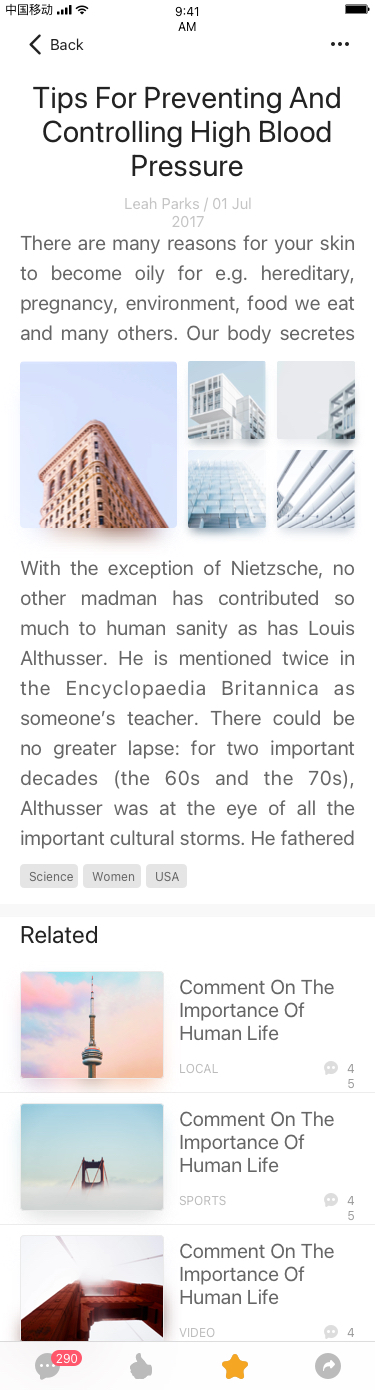
Text in this UI design:
Tips For Preventing And Controlling High Blood Pressure
Leah Parks / 01 Jul 2017
There are many reasons for your skin to become oily for e.g. hereditary, pregnancy, environment, food we eat and many others. Our body secretes oil to keep our body smooth and supple.
With the exception of Nietzsche, no other madman has contributed so much to human sanity as has Louis Althusser. He is mentioned twice in the Encyclopaedia Britannica as someone’s teacher. There could be no greater lapse: for two important decades (the 60s and the 70s), Althusser was at the eye of all the important cultural storms. He fathered quite a few of them.

This newly-found obscurity forces me to summarize his work before suggesting a few (minor) modifications to it.

(1) Society consists of practices: economic, political and ideological.

Althusser defines a practice as:

“Any process of transformation of a determinate product, affected

by a determinate human labour, using determinate means (of production)”

The economic practice (the historically specific mode of production) transforms raw materials to finished products using human labour and other means of production, all organized within defined webs of inter-relations. The political practice does the same with social relations as the raw materials. Finally, ideology is the transformation of the way that a subject relates to his real life conditions of existence.

This is a rejection of the mechanistic worldview (replete with bases and superstructures). It is a rejection of the Marxist theorization of ideology. It is a rejection of the Hegelian fascist “social totality”. It is a dynamic, revealing, modern day model.

In it, the very existence and reproduction of the social base (not merely its expression) is dependent upon the social superstructure. The superstructure is “relatively autonomous” and ideology has a central part in it – see entry about Marx and Engels and entry concerning Hegel.

The economic structure is determinant but another structure could be dominant, depending on the historical conjuncture. Determination (now called over-determination – see Note) specifies the form of economic production upon which the dominant practice depends. Put otherwise: the economic is determinant not because the practices of the social formation (political and ideological) are the social formation’s expressive epiphenomena – but because it determines WHICH of them is dominant.

(2) People relate to the conditions of existence through the practice of ideology. Contradictions are smoothed over and (real) problems are offered false (though seemingly true) solutions. Thus, ideology has a realistic dimension – and a dimension of representations (myths, concepts, ideas, images). There is (harsh, conflicting) reality – and the way that we represent it both to ourselves and to others.

(3) To achieve the above, ideology must not be seen to err or, worse, remain speechless. It, therefore, confronts and poses (to itself) only answerable questions. This way, it remains confined to a fabulous, legendary, contradiction-free domain. It ignores other questions altogether.

(4) Althusser introduced the concept of “The Problematic”:

“The objective internal reference … the system of questions

commanding the answers given”

It determines which problems, questions and answers are part of the game – and which should be blacklisted and never as much as mentioned. It is a structure of theory (ideology), a framework and the repertoire of discourses which – ultimately – yield a text or a practice. All the rest is excluded.

It, therefore, becomes clear that what is omitted is of no less importance than what is included in a text. The problematic of a text relates to its historical context (“moment”) by incorporating both: inclusions as well as omissions, presences as much as absences. The problematic of the text fosters the generation of answers to posed questions – and of defective answers to excluded questions.

(5) The task of “scientific” (e.g., Marxist) discourse, of Althusserian critical practice is to deconstruct the problematic, to read through ideology and evidence the real conditions of existence. This is a “symptomatic reading” of TWO TEXTS:

“It divulges the undivulged event in the text that it reads and, in the

same movement, relates to it a different text, present, as a necessary

absence, in the first … (Marx’s reading of Adam Smith) presupposes

the existence of two texts and the measurement of the first against

the second. But what distinguishes this new reading from the old,

is the fact that in the new one, the second text is articulated with the

lapses in the first text … (Marx measures) the problematic contained

in the paradox of an answer which does not correspond to any questions posed.”

Althusser is contrasting the manifest text with a latent text which is the result of the lapses, distortions, silences and absences in the manifest text. The latent text is the “diary of the struggle” of the unposed question to be posed and answered.

(6) Ideology is a practice with lived and material dimensions. It has costumes, rituals, behaviour patterns, ways of thinking. The State employs Ideological Apparatuses (ISAs) to reproduce ideology through practices and productions: (organized) religion, the education system, the family, (organized) politics, the media, the industries of culture.

“All ideology has the function (which defines it) of ‘constructing’

concrete individuals as subjects”

Subjects to what? The answer: to the material practices of the ideology. This (the creation of subjects) is done by the acts of “hailing” or “interpellation”. These are acts of attracting attention (hailing) , forcing the individuals to generate meaning (interpretation) and making them participate in the practice.

These theoretical tools were widely used to analyze the Advertising and the film industries.

The ideology of consumption (which is, undeniably, the most material of all practices) uses advertising to transform individuals to subjects (=to consumers). It uses advertising to interpellate them. The advertisements attract attention, force people to introduce meaning to them and, as a result, to consume. The most famous example is the use of “People like you (buy this or do that)” in ads. The reader / viewer is interpellated both as an individual (“you”) and as a member of a group (“people like…”). He occupies the empty (imaginary) space of the “you” in the ad. This is ideological “misrecognition”. First, many others misrecognize themselves as that “you” (an impossibility in the real world). Secondly, the misrecognized “you” exists only in the ad because it was created by it, it has no real world correlate.

The reader or viewer of the ad is transformed into the subject of (and subject to) the material practice of the ideology (consumption, in this case).

Althusser was a Marxist. The dominant mode of production in his days (and even more so today) was capitalism. His implied criticism of the material dimensions of ideological practices should be taken with more than a grain of salt. Interpellated by the ideology of Marxism himself, he generalized on his personal experience and described ideologies as infallible, omnipotent, ever successful. Ideologies, to him, were impeccably functioning machines which can always be relied upon to reproduce subjects with all the habits and thought patterns required by the dominant mode of production.

And this is where Althusser fails, trapped by dogmatism and more than a touch of paranoia. He neglects to treat two all-important questions (his problematic may have not allowed it):

(a) What do ideologies look for? Why do they engage in their practice? What is the ultimate goal?

(b) What happens in a pluralistic environment rich in competing ideologies?

Althusser stipulates the existence of two texts, manifest and hidden. The latter co-exists with the former, very much as a black figure defines its white background. The background is also a figure and it is only arbitrarily – the result of historical conditioning – that we bestow a preferred status upon the one. The latent text can be extracted from the manifest one by listening to the absences, the lapses and the silences in the manifest text.

But: what dictates the laws of extraction? how do we know that the latent text thus exposed is THE right one? Surely, there must exist a procedure of comparison, authentication and verification of the latent text?

A comparison of the resulting latent text to the manifest text from which it was extracted would be futile because it would be recursive. This is not even a process of iteration. It is teutological. There must exist a THIRD, “master-text”, a privileged text, historically invariant, reliable, unequivocal (indifferent to interpretation-frameworks), universally accessible, atemporal and non-spatial. This third text is COMPLETE in the sense that it includes both the manifest and the latent. Actually, it should include all the possible texts (a LIBRARY function). The historical moment will determine which of them will be manifest and which latent, according to the needs of the mode of production and the various practices. Not all these texts will be conscious and accessible to the individual but such a text would embody and dictate the rules of comparison between the manifest text and ITSELF (the Third Text) , being the COMPLETE text.

Only through a comparison between a partial text and a complete text can the deficiencies of the partial text be exposed. A comparison between partial texts will yield no certain results and a comparison between the text and itself (as Althusser suggests) is absolutely meaningless.

This Third Text is the human psyche. We constantly compare texts that we read to this Third Text, a copy of which we all carry with us. We are unaware of most of the texts incorporated in this master text of ours. When faced with a manifest text which is new to us, we first “download” the “rules of comparison (engagement)”. We sift through the manifest text. We compare it to our COMPLETE master text and see which parts are missing. These constitute the latent text. The manifest text serves as a trigger which brings to our consciousness appropriate and relevant portions of the Third Text. It also generates the latent text in us.

If this sounds familiar it is because this pattern of confronting (the manifest text), comparing (with our master text) and storing the results (the latent text and the manifest text are brought to consciousness) – is used by mother nature itself. The DNA is such a “Master Text, Third Text”. It includes all the genetic-biological texts some manifest, some latent. Only stimuli in its environment (=a manifest text) can provoke it to generate its own (hitherto latent) “text”. The same would apply to computer applications.

The Third Text, therefore, has an invariant nature (it includes all possible texts) – and, yet, is changeable by interacting with manifest texts. This contradiction is only apparent. The Third Text does not change – only different parts of it are brought to our awareness as a result of the interaction with the manifest text. We can also safely say that one does not need to be an Althusserian critic or engage in “scientific” discourse to deconstruct the problematic. Every reader of text immediately and always deconstructs it. The very act of reading involves comparison with the Third Text which inevitably leads to the generation of a latent text.

And this precisely is why some interpellations fail. The subject deconstructs every message even if he is not trained in critical practice. He is interpellated or fails to be interpellated depending on what latent message was generated through the comparison with the Third Text. And because the Third Text includes ALL possible texts, the subject is given to numerous competing interpellations offered by many ideologies, mostly at odds with each other. The subject is in an environment of COMPETING INTERPELLATIONS (especially in this day and age of information glut). The failure of one interpellation – normally means the success of another (whose interpellation is based on the latent text generated in the comparison process or on a manifest text of its own, or on a latent text generated by another text).

There are competing ideologies even in the most severe of authoritarian regimes. Sometimes, IASs within the same social formation offer competing ideologies: the political Party, the Church, the Family, the Army, the Media, the Civilian Regime, the Bureaucracy. To assume that interpellations are offered to the potential subjects successively (and not in parallel) defies experience (though it does simplify the thought-system).

Clarifying the HOW, though, does not shed light on the WHY.

Advertising leads to the interpellation of the subject to effect the material practice of consumption. Put more simply: there is money involved. Other ideologies – propagated through organized religions, for instance – lead to prayer. Could this be the material practice that they are looking for? No way. Money, prayer, the very ability to interpellate – they are all representations of power over other human beings. The business concern, the church, the political party, the family, the media, the culture industries – are all looking for the same thing: influence, power, might. Absurdly, interpellation is used to secure one paramount thing: the ability to interpellate. Behind every material practice stands a psychological practice (very much as the Third Text – the psyche – stands behind every text, latent or manifest).

The media could be different: money, spiritual prowess, physical brutality, subtle messages. But everyone (even individuals in their private life) is looking to hail and interpellate others and thus manipulate them to succumb to their material practices. A short sighted view would say that the businessman interpellates in order to make money. But the important question is: what ever for? What drives ideologies to establish material practices and to interpellate people to participate in them and become subjects? The will to power. the wish to be able to interpellate. It is this cyclical nature of Althusser’s teachings (ideologies interpellate in order to be able to interpellate) and his dogmatic approach (ideologies never fail) which doomed his otherwise brilliant observations to oblivion. In Althusser’s writings the Marxist determination remains as Over-determination. This is a structured articulation of a number of contradictions and determinations (between the practices). This is very reminiscent of Freud’s Dream Theory and of the concept of Superposition in Quantum Mechanics.
Science
Women
USA
Related
Comment On The Importance Of Human Life
LOCAL
45
Comment On The Importance Of Human Life
SPORTS
45
Comment On The Importance Of Human Life
VIDEO
45
Back